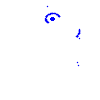
Particle: pion